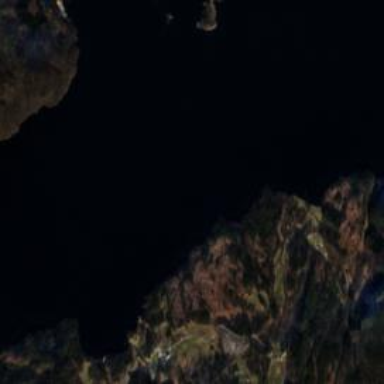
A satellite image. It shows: Picturesque coastline scene.